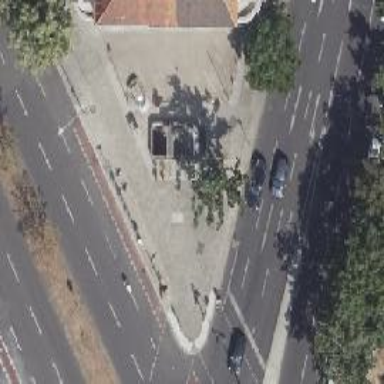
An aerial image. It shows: Subway entrance.